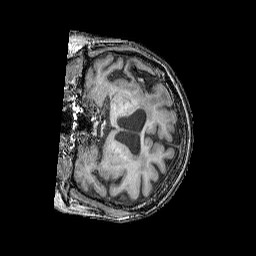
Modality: T1w
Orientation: coronal
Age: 79
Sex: female
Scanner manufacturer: siemens
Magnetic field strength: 3 T
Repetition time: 2.25 s
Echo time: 0.00411 s